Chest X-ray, PA view. Patient: 32 years old, sex M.
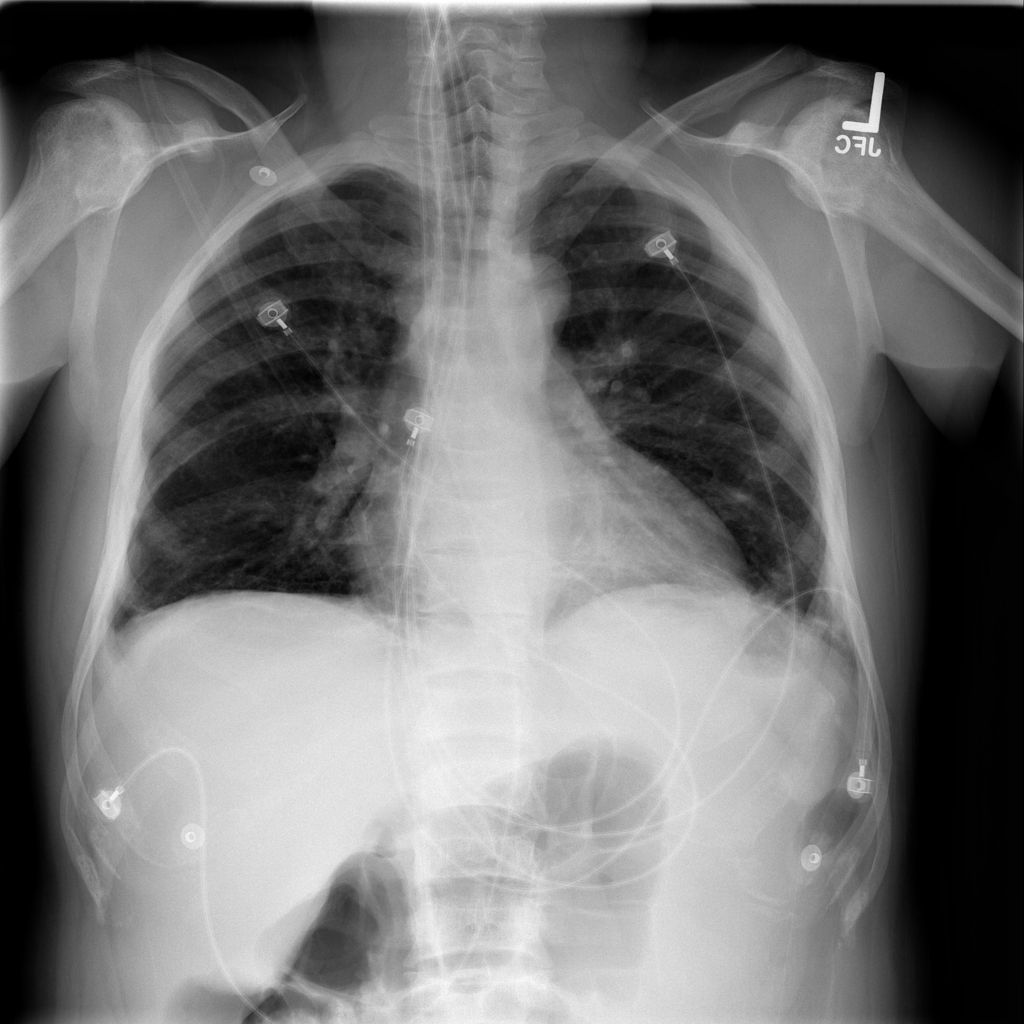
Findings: Atelectasis